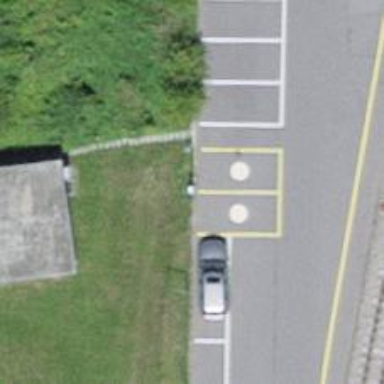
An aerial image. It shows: Charging station.